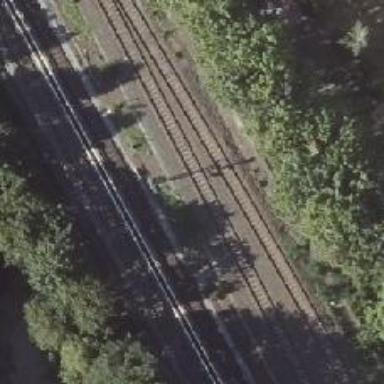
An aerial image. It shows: Railroad crossover.